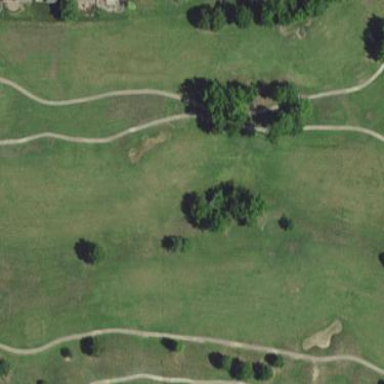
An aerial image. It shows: Area of rough grass used for golf.